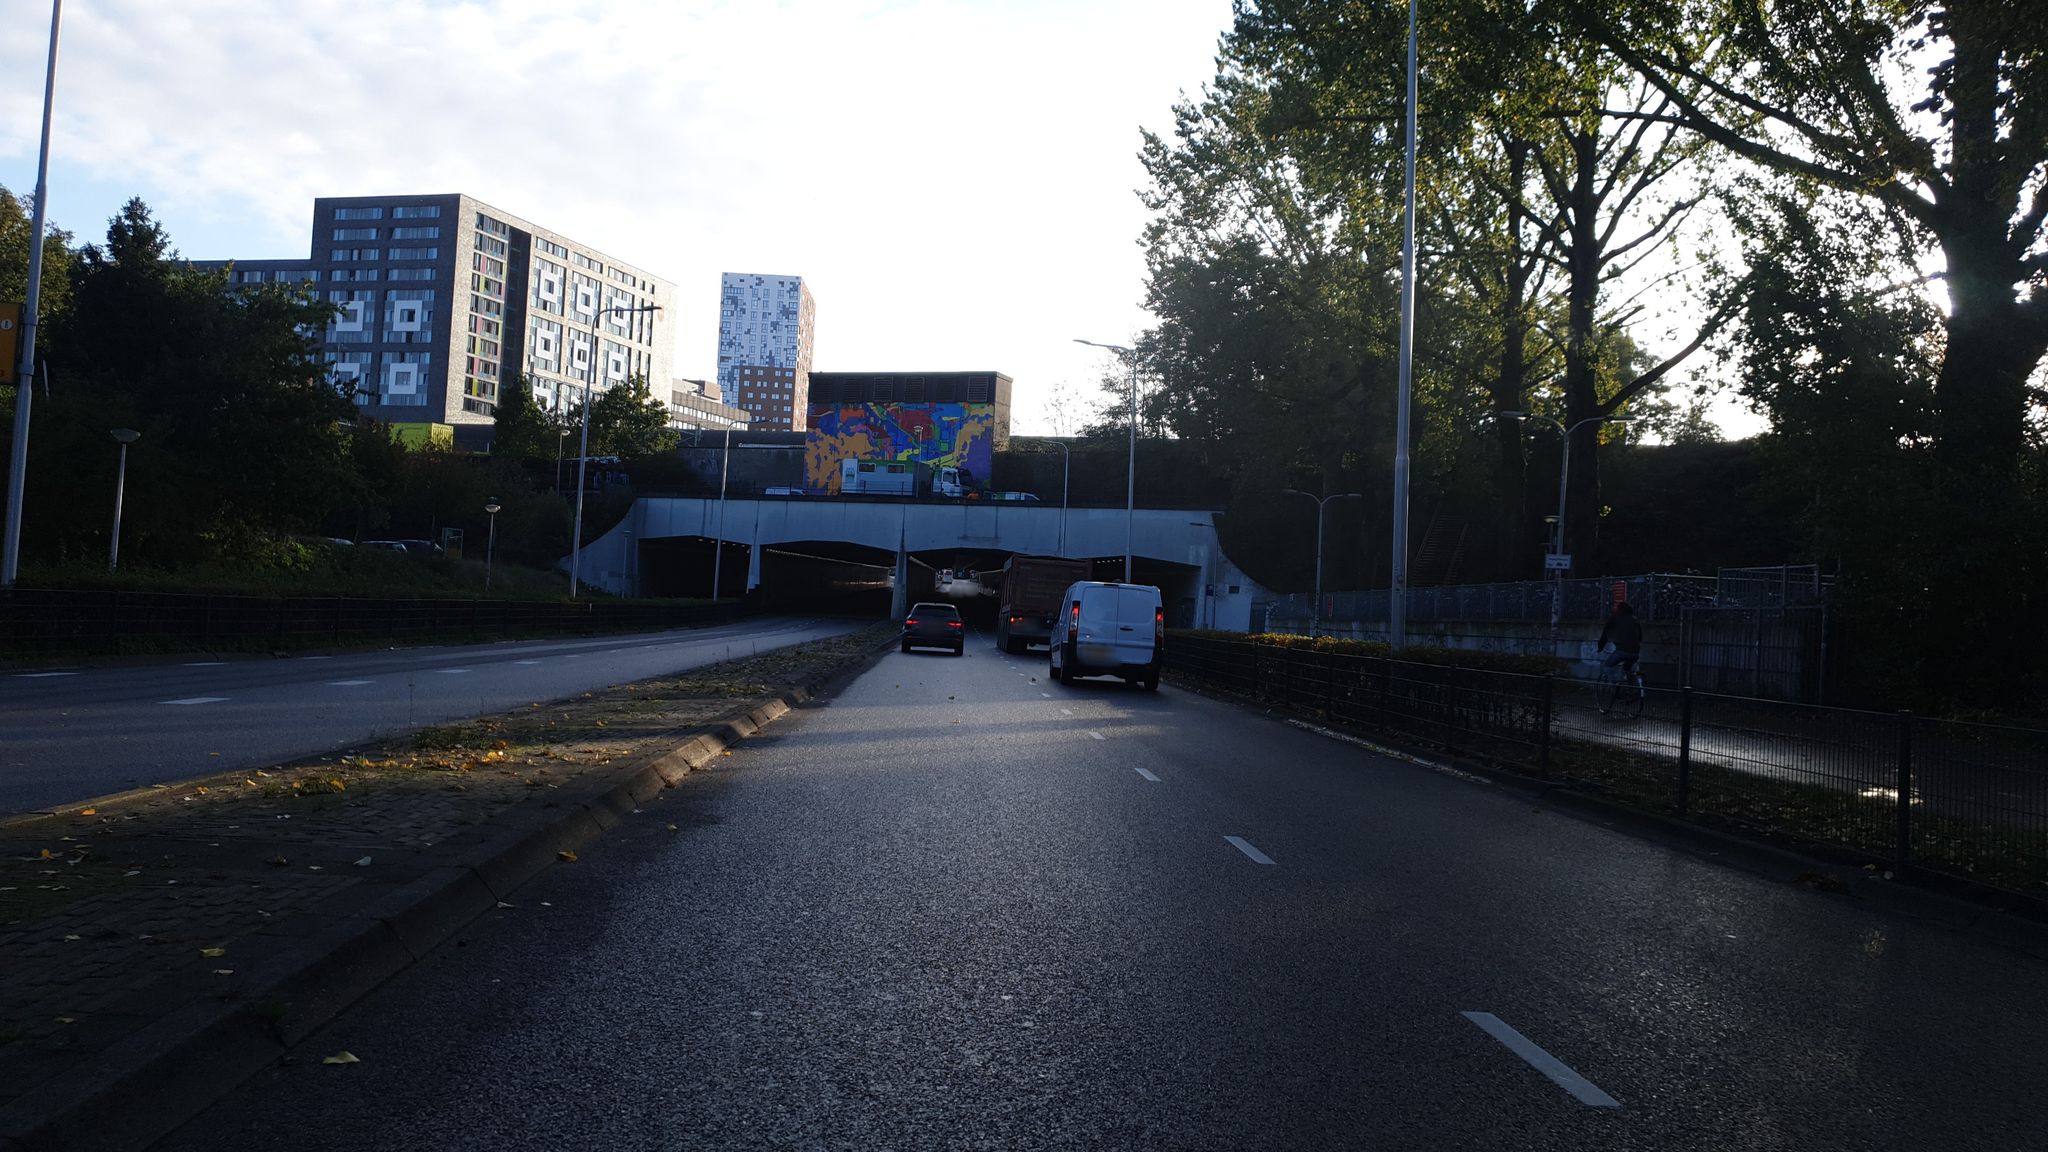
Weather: clear
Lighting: day
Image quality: good
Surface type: cycling surface
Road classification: secondary_link
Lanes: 2
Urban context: urban centre
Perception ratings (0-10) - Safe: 0.83, Lively: 1.18, Beautiful: 7.27, Boring: 4.74, Depressing: 5.38, Wealthy: 3.05